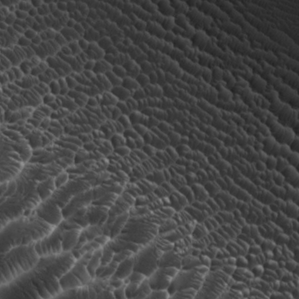
Label: non_frost